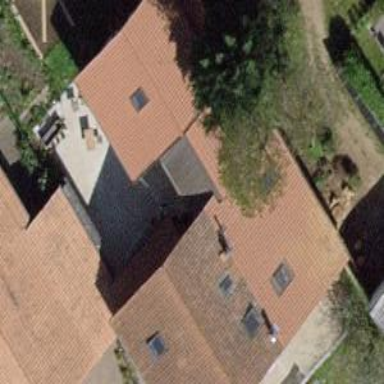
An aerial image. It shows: View of roof of building.